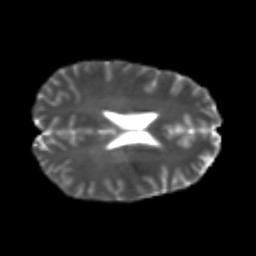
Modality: T2w
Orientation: axial
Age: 25
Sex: male
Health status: healthy
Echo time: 0.074 s